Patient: sex F, age 76
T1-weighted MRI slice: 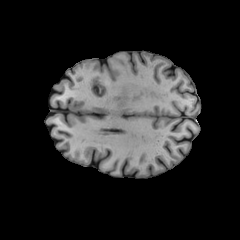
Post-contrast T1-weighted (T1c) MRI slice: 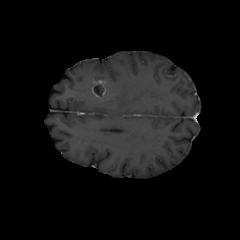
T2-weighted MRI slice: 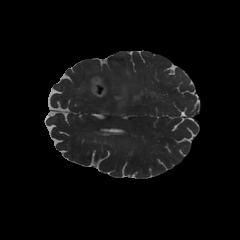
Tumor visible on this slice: yes
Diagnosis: Glioblastoma, IDH-wildtype
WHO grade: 4